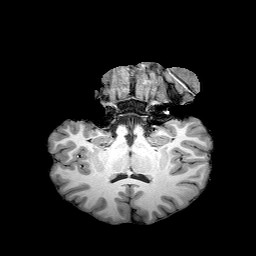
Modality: T1w
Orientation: sagittal
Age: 17
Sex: female
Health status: healthy